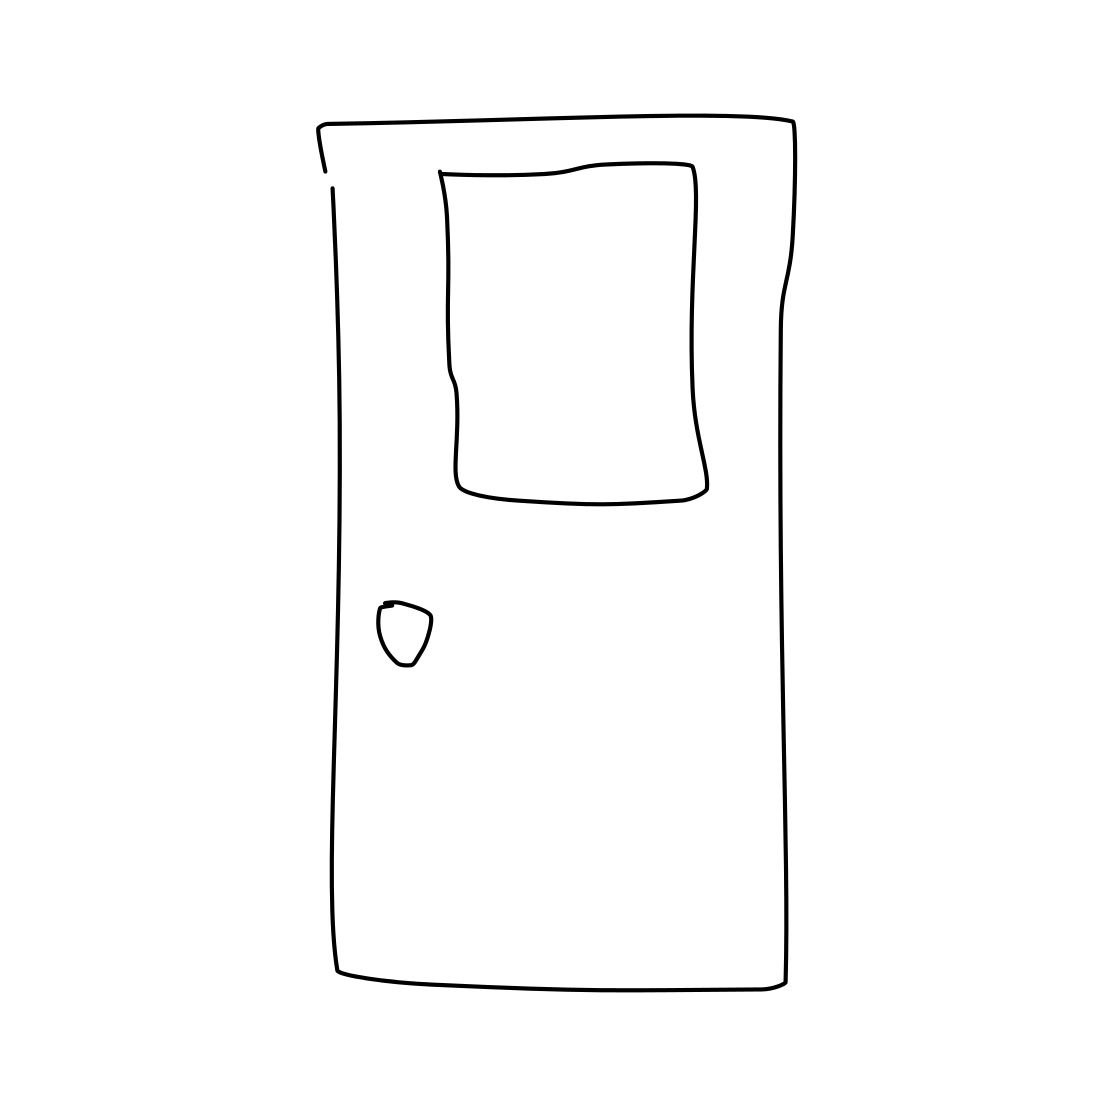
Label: door